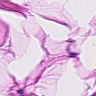
Metastatic tissue present: no